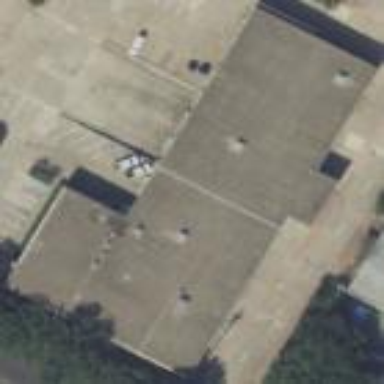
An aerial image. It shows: Commercial building.